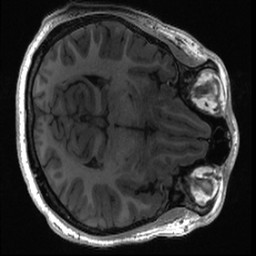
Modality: T1w
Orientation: axial